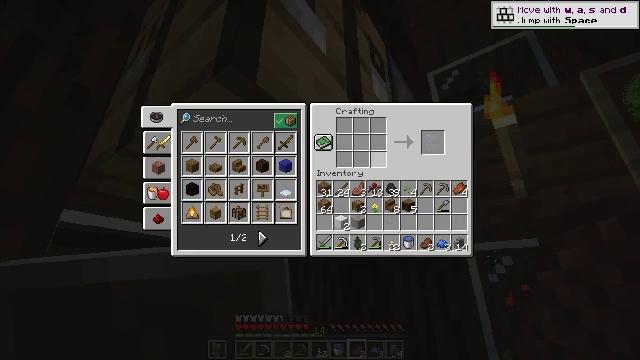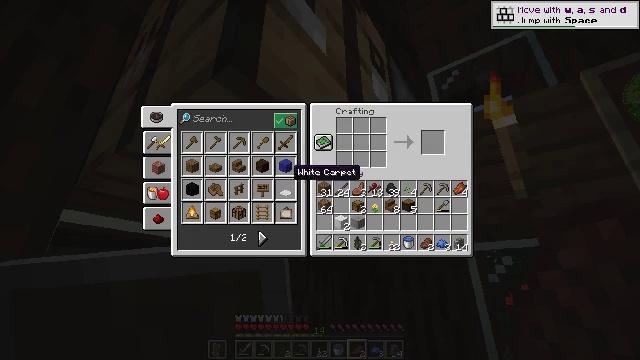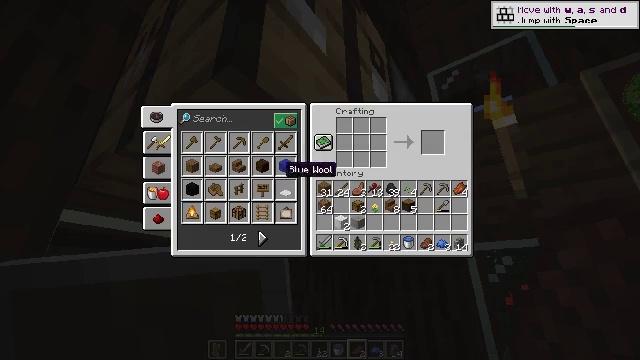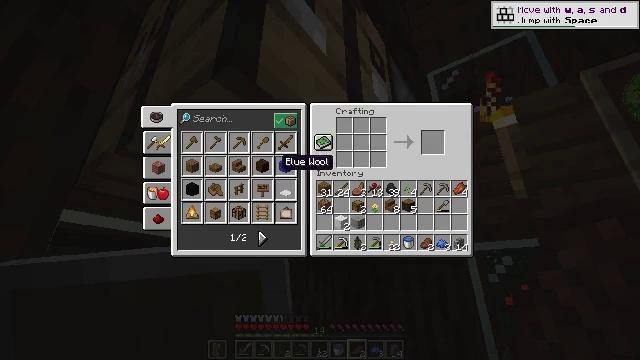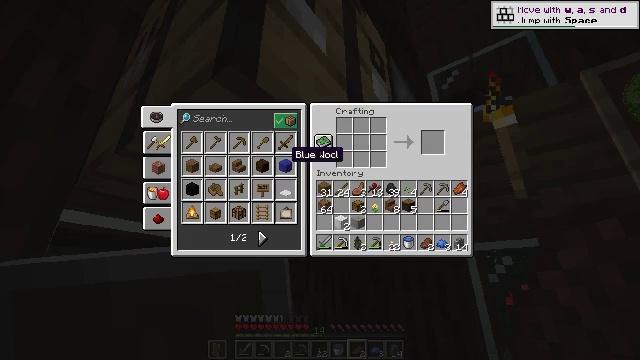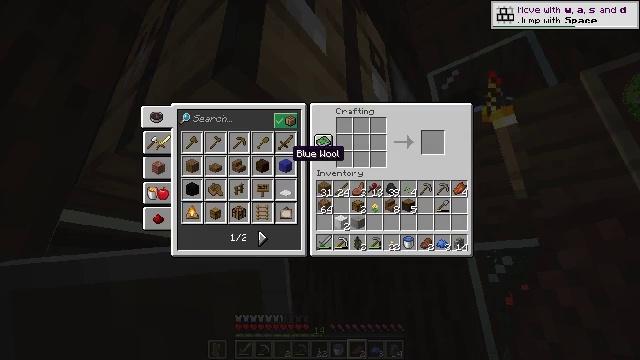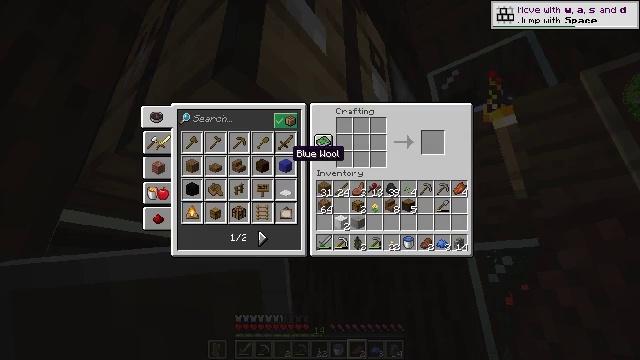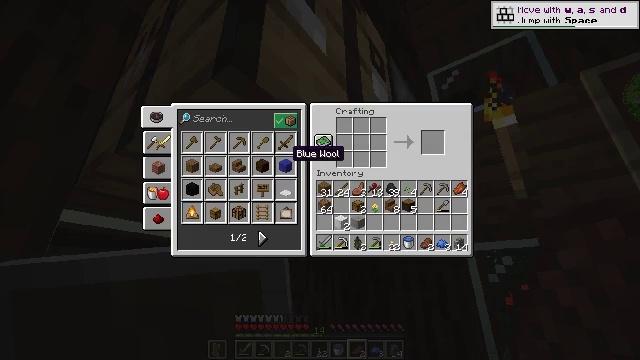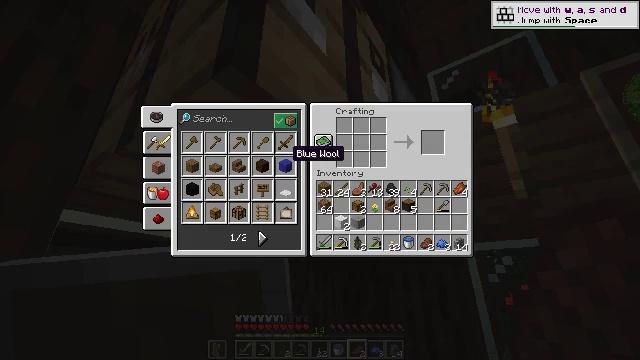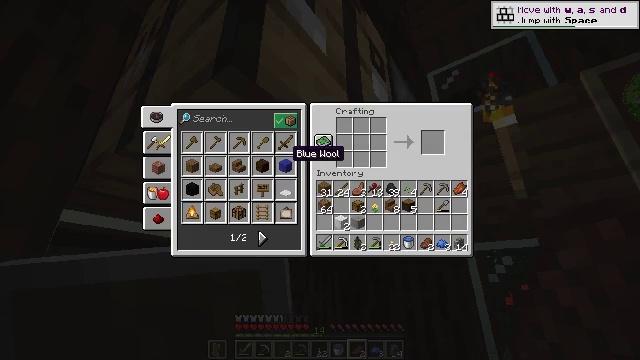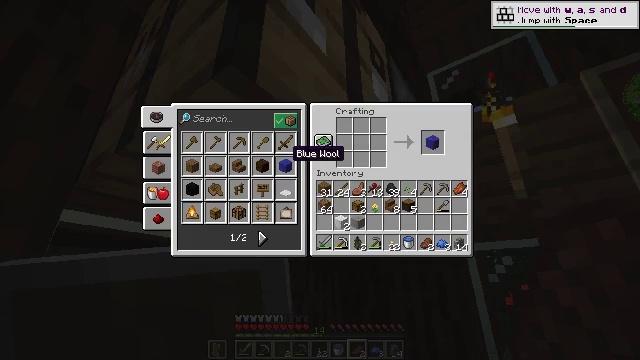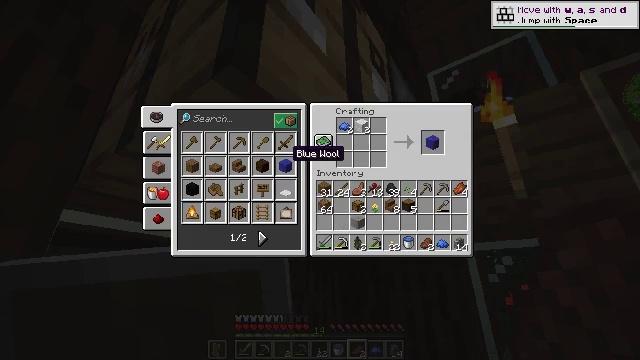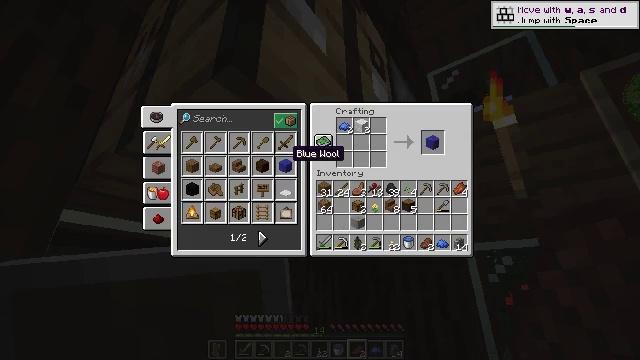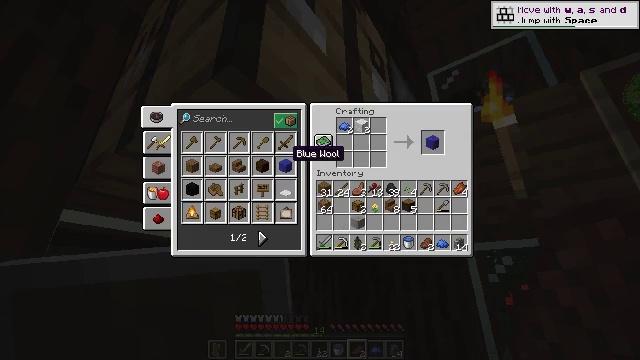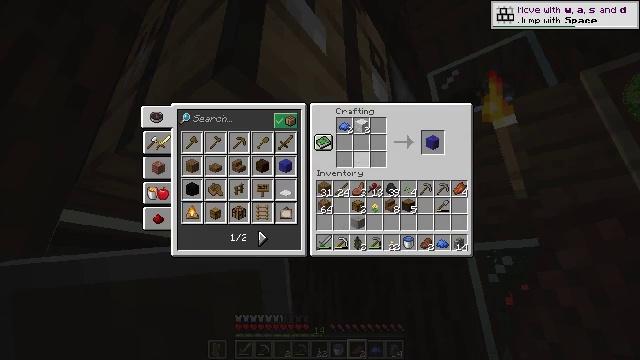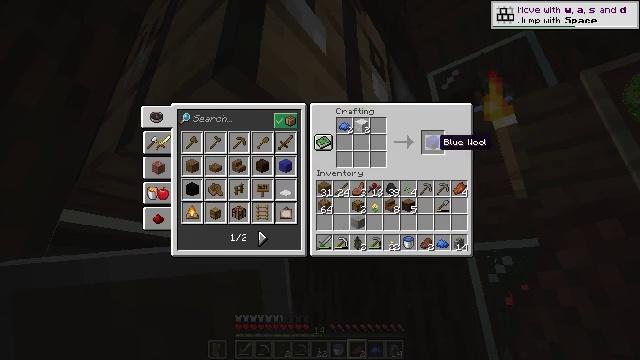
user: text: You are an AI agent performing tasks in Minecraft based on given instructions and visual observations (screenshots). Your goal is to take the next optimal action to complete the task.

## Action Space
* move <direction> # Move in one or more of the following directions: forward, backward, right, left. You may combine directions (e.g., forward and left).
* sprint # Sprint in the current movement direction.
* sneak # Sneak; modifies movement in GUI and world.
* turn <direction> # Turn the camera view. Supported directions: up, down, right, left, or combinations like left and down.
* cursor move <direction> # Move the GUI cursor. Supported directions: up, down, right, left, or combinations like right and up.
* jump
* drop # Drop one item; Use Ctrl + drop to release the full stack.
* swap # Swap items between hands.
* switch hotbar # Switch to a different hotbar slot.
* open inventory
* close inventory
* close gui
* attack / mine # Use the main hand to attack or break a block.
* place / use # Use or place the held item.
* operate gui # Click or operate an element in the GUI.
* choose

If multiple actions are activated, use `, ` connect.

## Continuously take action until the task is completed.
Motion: motion action
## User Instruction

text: Craft a block of blue wool using wool and blue dye.
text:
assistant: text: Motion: sneak, cursor move left and down, open gui
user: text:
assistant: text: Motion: cursor move left
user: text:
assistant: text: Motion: sneak, cursor move up
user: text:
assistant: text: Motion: sneak, cursor move right and up
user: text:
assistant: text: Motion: sneak, operate gui
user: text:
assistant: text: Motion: sneak, operate gui
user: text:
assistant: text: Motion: sneak
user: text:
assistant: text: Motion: sneak
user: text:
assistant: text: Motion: sneak
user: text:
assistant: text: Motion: sneak
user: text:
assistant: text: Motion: sneak
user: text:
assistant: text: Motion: sneak
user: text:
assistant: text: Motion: sneak
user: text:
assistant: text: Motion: sneak, cursor move right
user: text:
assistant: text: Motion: sneak, cursor move right
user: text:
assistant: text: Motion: sneak
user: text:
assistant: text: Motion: sneak
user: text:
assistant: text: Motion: sneak
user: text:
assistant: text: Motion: sneak, operate gui
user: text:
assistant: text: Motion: sneak
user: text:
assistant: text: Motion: sneak
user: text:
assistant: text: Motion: sneak
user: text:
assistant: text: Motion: sneak, cursor move left and down
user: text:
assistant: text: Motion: no_op